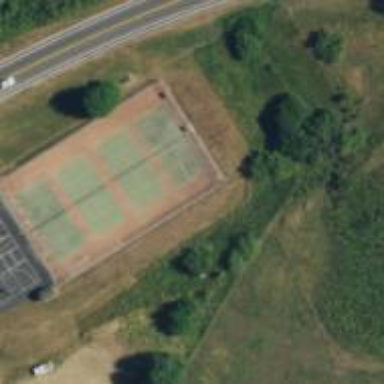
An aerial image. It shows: Tennis court on the leisure land pitch.